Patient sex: M
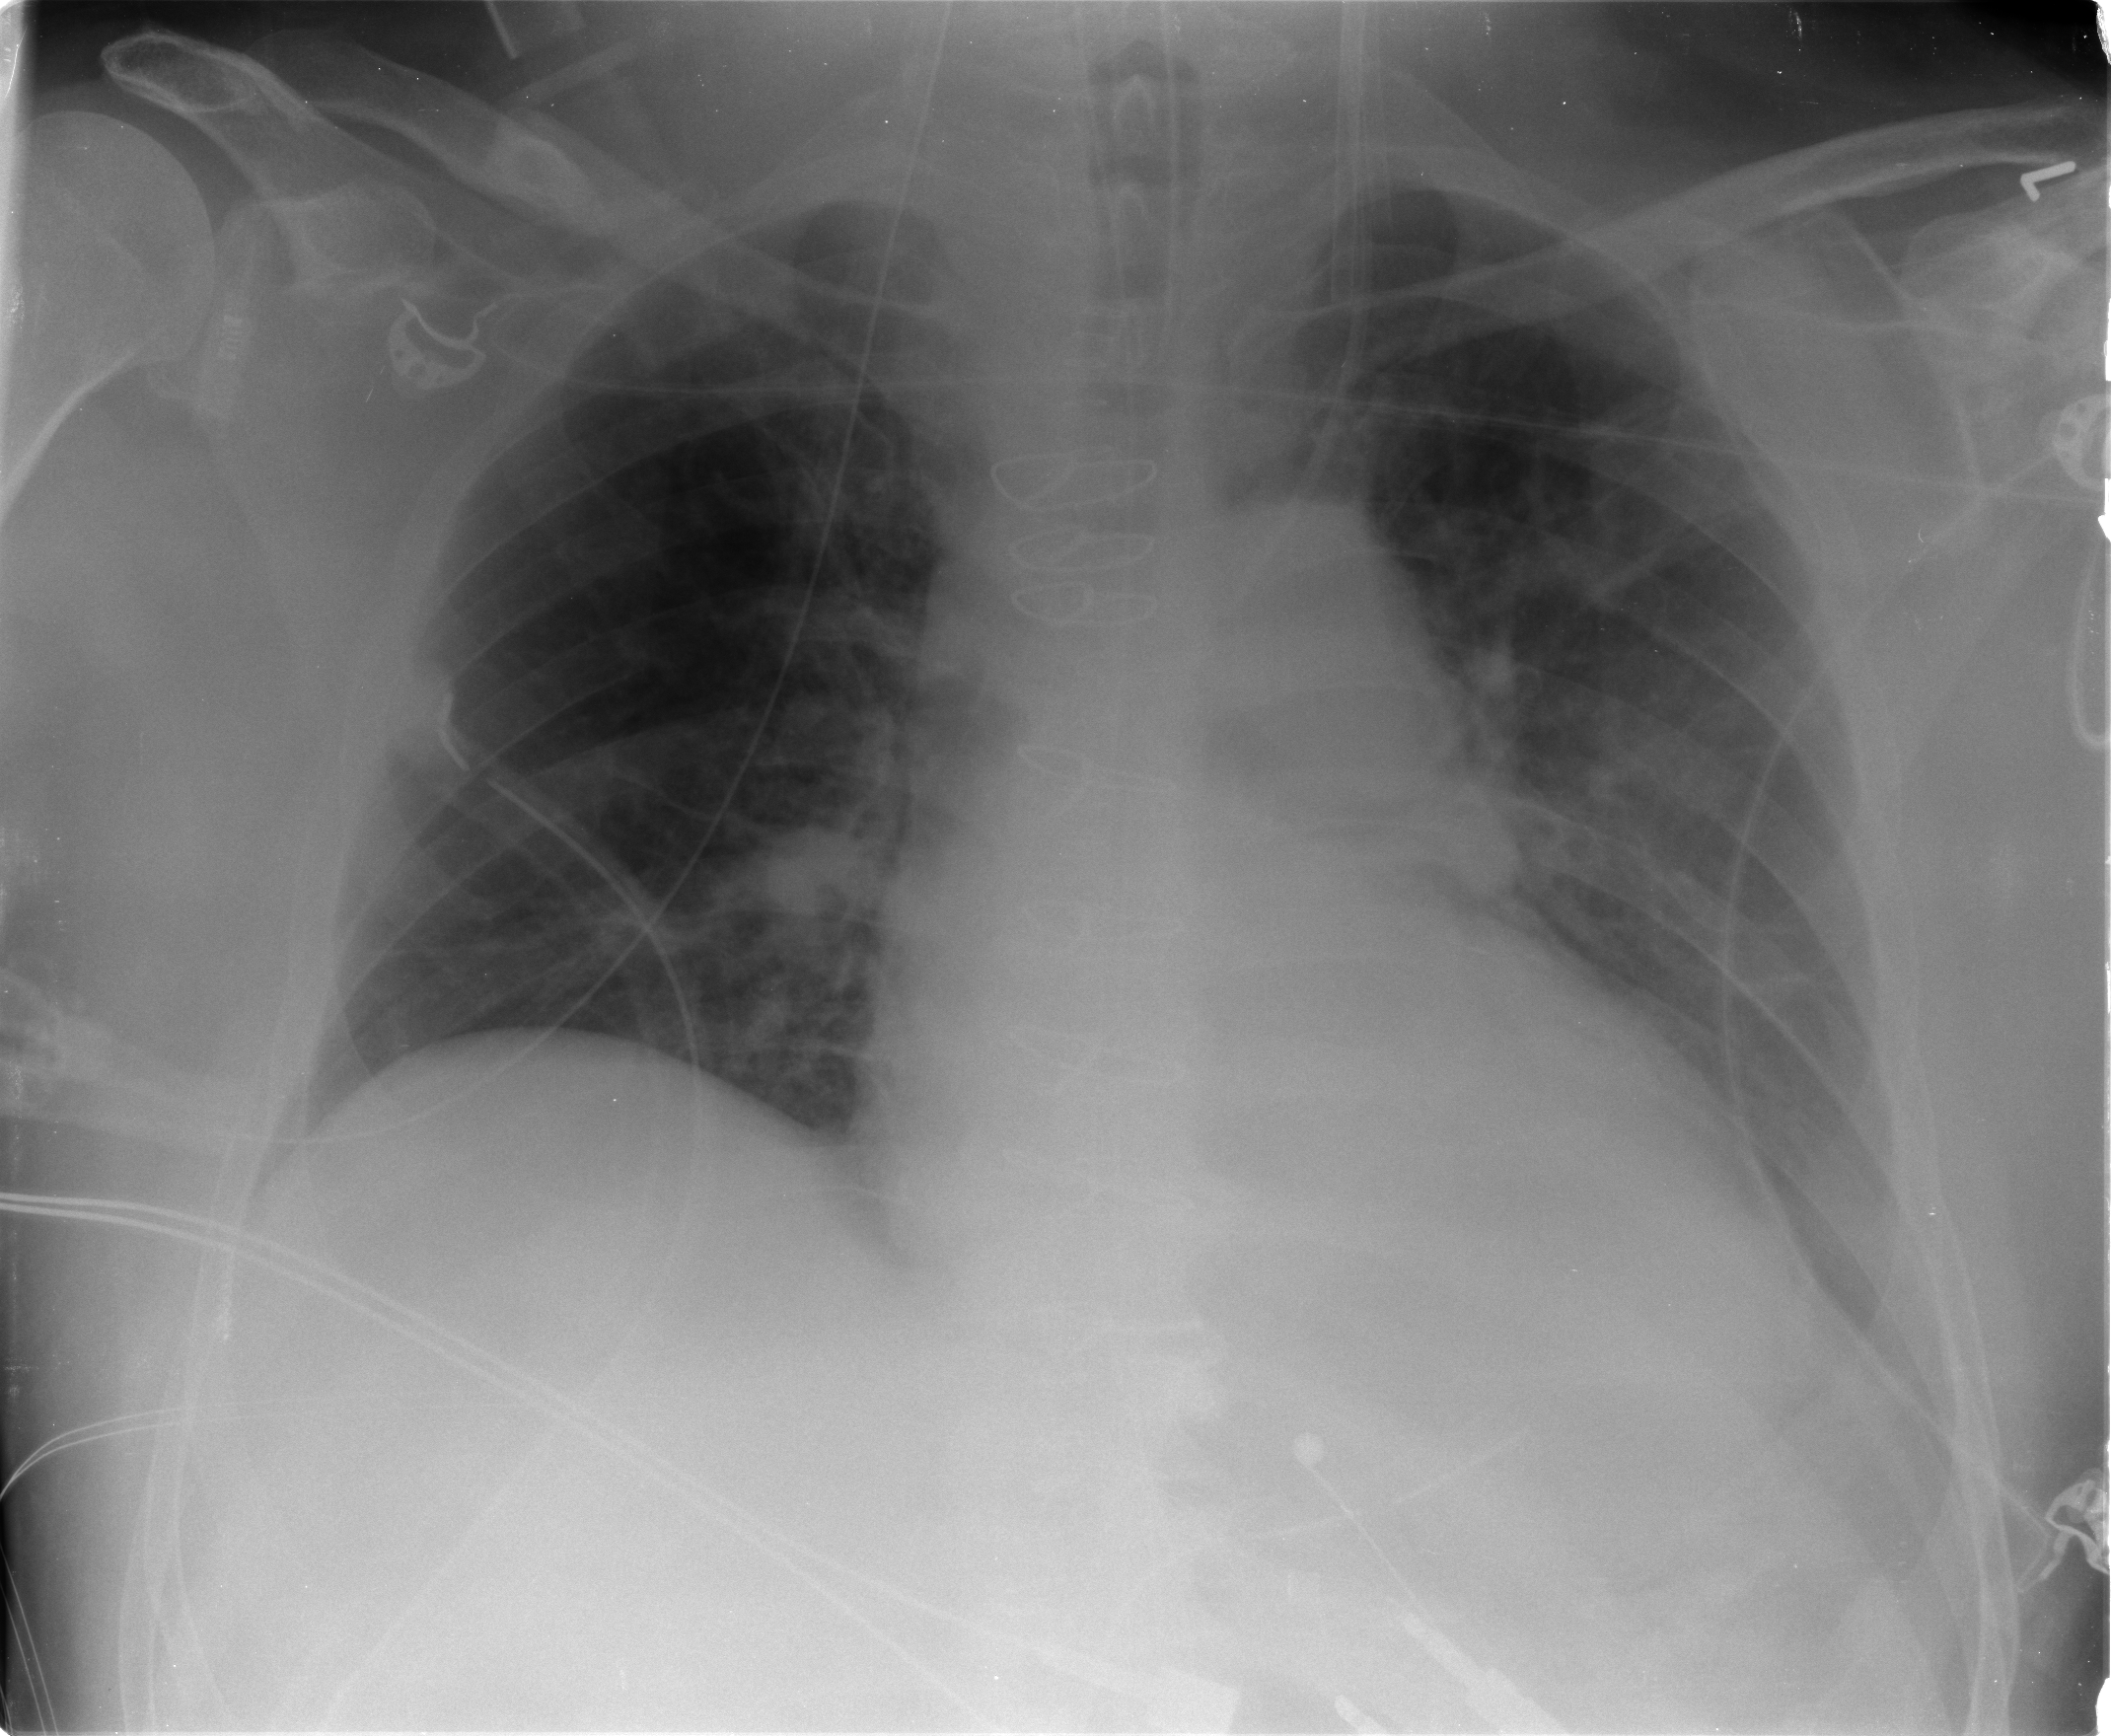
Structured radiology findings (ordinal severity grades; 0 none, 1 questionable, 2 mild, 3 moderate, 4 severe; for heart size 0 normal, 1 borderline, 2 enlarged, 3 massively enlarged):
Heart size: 0
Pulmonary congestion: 0
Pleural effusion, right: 0
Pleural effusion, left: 2
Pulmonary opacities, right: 0
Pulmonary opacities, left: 0
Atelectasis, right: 0
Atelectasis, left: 2